Question: I would like to create the following type of plot. But do not know if there is any package already exists, as I could not find one.
Data:
'''
myd <- data.frame (X = 1:5, Y = c(0.8, 0.6, 0.7, 0.75, 0.1),
clockd = c(12.05, 12.25, 12.45, 1.30, 2.1))
'''
clockd are time 12.05 is 12 Oclock past minutes. I do not know appropriate unit to enter time in R.
'''
plot (myd$X, myd$Y)
'''
The red and green arrow represents the hour and minitue position of clock arms in a clock.

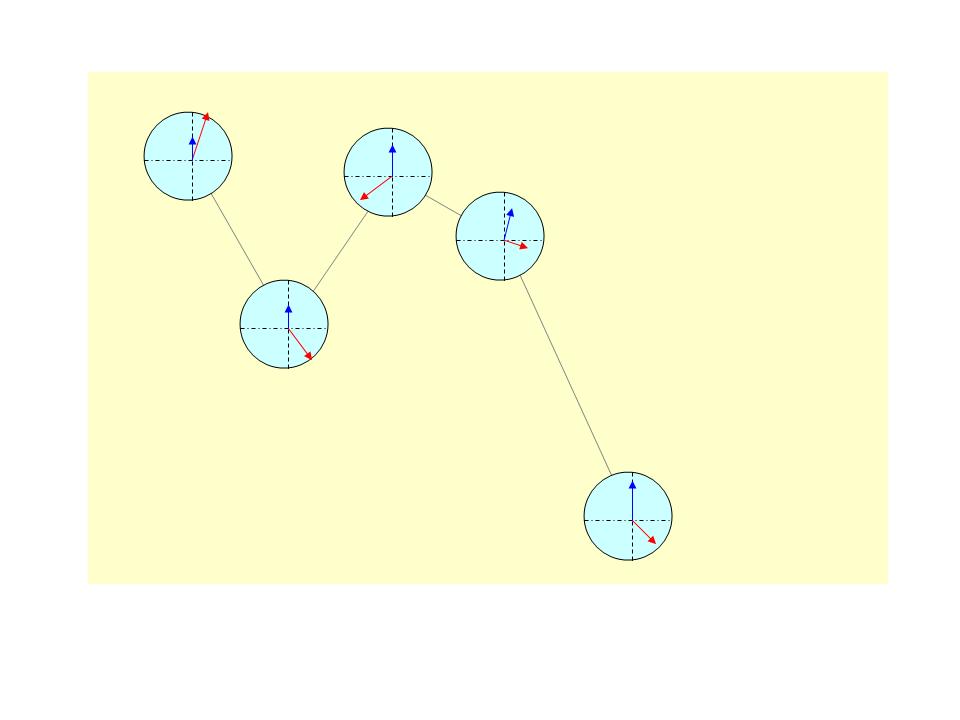
Answer: '''
clockplot<-function(x, y, h, m, r, border="black", col="lightblue",
col.hour="darkblue", col.min="red"){
#x and y are the coordinates of the clock
#h and m the hour (base 12) and minutes
# r the radius of the clock
t<-seq(0,2*pi,by=0.01)
x.c<-r*cos(t)+x
y.c<-r*sin(t)+y
t.h<-pi/2 - 2*pi*(h-m/60)/12
x.h<-0.5*r*cos(t.h)+x
y.h<-0.5*r*sin(t.h)+y
t.m<-pi/2 - 2*pi*m/60
x.m<-r*cos(t.m)+x
y.m<-r*sin(t.m)+y
polygon(x.c,y.c,col=col, border=border)
segments(x,y,x.h,y.h,col=col.hour)
segments(x,y,x.m,y.m,col=col.min)
}
myd <- data.frame (X = 1:5, Y = c(0.8, 0.6, 0.7, 0.75, 0.1),
clockd = c(12.05, 12.25, 12.45, 1.30, 2.1))
myd$hour<-myd$clockd%/%1
myd$min<-myd$clockd%%1 *100
plot(myd$X, myd$Y, type="l", asp=1)
apply(myd,1,function(x)clockplot(x[1],x[2],x[4],x[5], r=0.25))
'''